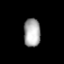
Tissue: prostate
Cell type: T cells
Senescence score: 0.7306
Nuclear area (px): 468
Mean DAPI intensity: 168.778